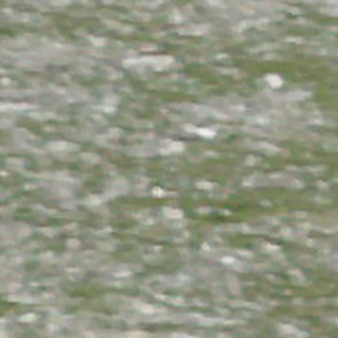
Label: other